Question: I'm trying to publish a new MVC application to an Azure App Service. The app uses ADFS single sign on authentication, I have added a relying party trust on the ADFS server and can login when testing on localhost.
After publishing to my app service and trying to login it redirects to ADFS but once authenticating it redirects to localhost.
I have tried to research the issue and found the following blog and screenshot:
<URL>

But in Visual Studio 2015 and 2017 my settings look like this:
<URL>
And the following question (which is relevant to VS 2013) points to enabling organisational authentication, but the comment on the accepted answer says that the option has been removed in VS 2015.
<URL>
My question is what are the steps in VS 2015 or 2017 to enable organisational authentication and stop my app redirecting to localhost once ADFS has authenticated?
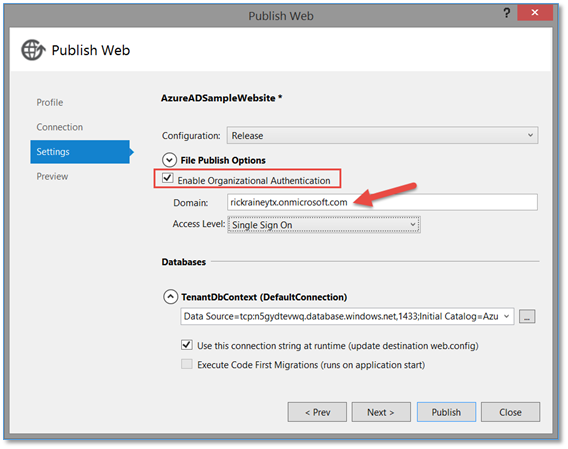
Answer: After much googling I found the problem wasn't enabling organisational authentication, it's actually in ADFS settings for my relying party trust.
You have to edit the relying party trust on your ADFS server. Right click > Properties > Endpoints > Add a WS-Federation Endpoint pointing to your https root site URL > Tick set as default.

My site now works and authenticates with ADFS.